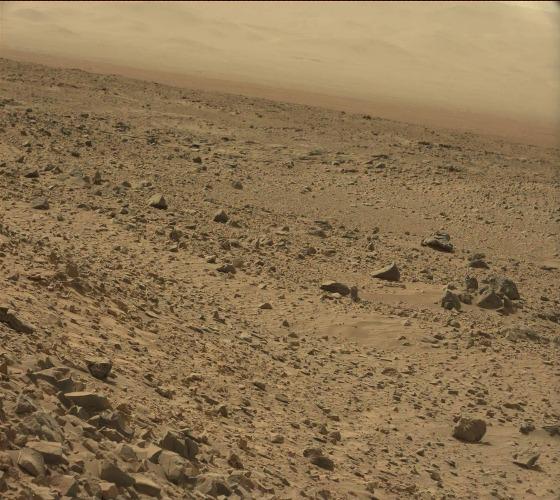
Terrain classes present: Gravel / Sand / Soil, Rock, Shadow, Sky / Distant Mountains